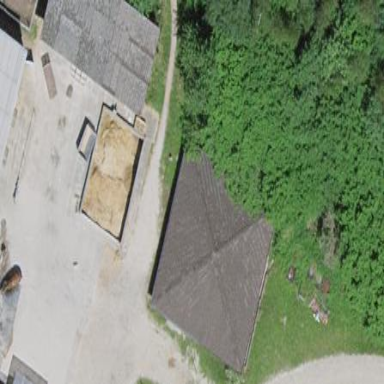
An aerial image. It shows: Rural barn.